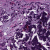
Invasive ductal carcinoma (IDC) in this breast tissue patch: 0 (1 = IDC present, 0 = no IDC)